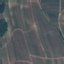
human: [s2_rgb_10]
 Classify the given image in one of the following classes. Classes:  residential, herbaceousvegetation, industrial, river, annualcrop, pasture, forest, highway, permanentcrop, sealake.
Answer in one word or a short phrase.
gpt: PermanentCrop